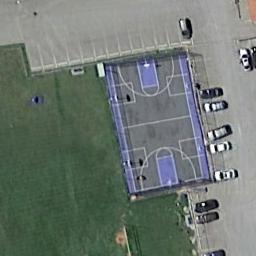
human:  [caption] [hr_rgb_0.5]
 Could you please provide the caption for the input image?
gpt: A basketball court on the lawn and a parking lot beside .

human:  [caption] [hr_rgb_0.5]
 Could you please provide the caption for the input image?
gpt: There is a basketball court between the parking lot and the grass .

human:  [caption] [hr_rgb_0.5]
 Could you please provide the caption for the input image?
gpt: Next to the lawn is the basketball court and the parking lot .

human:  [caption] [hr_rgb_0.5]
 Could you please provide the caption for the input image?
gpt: Several cars were parked near the basketball court .

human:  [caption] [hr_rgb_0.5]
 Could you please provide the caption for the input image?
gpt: Many cars are near the basketball court .